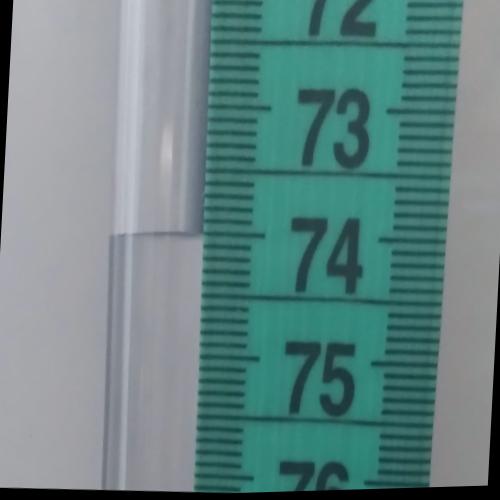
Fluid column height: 74.0 cm